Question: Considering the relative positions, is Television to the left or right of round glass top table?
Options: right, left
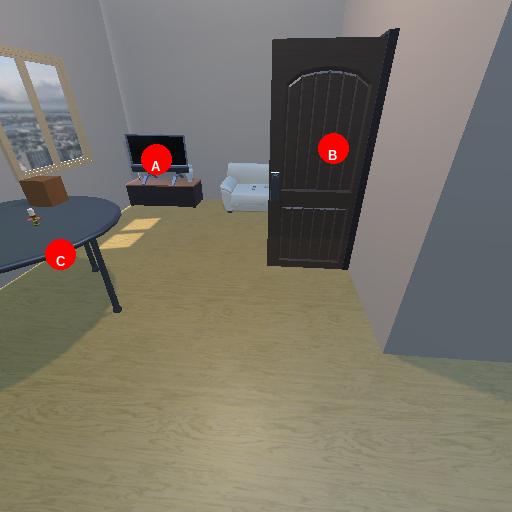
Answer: right